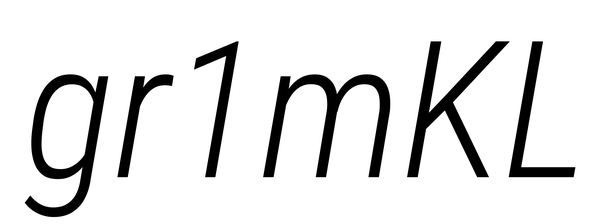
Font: Roboto-Italic_Condensed_Light_Italic